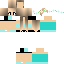
A female human skin with pale skin, wearing brown long hair dressed in a blue tshirt and red pants, featuring a closed mouth.